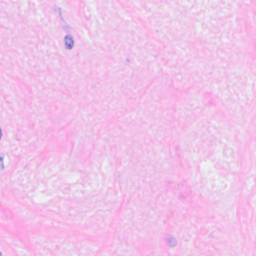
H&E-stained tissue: Breast